Question: how can i put the div's from top to buttom and left to right
<URL>
<URL>
<URL>
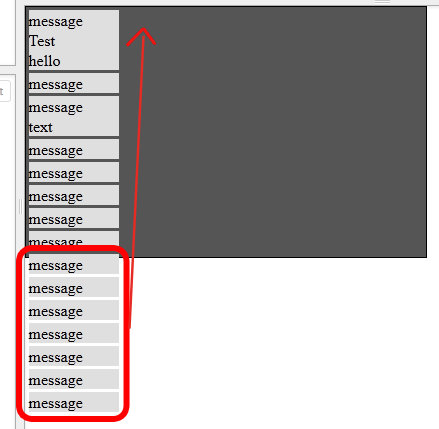
Answer: You can use the 'column-count' property for this type of function:
Check my previous answers for this
<URL>